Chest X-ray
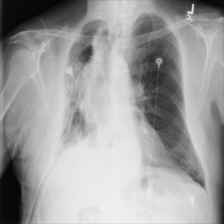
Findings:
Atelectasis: positive
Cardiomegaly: negative
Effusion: negative
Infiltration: negative
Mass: negative
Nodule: negative
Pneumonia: negative
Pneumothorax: positive
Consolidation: negative
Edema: negative
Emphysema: negative
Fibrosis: negative
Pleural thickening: negative
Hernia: positive